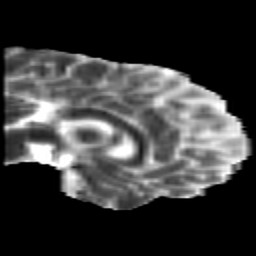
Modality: MD
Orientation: sagittal
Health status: healthy
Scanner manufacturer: siemens
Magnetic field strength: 3 T
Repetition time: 10 s
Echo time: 0.092 s